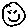
Label: smiley face